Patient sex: M
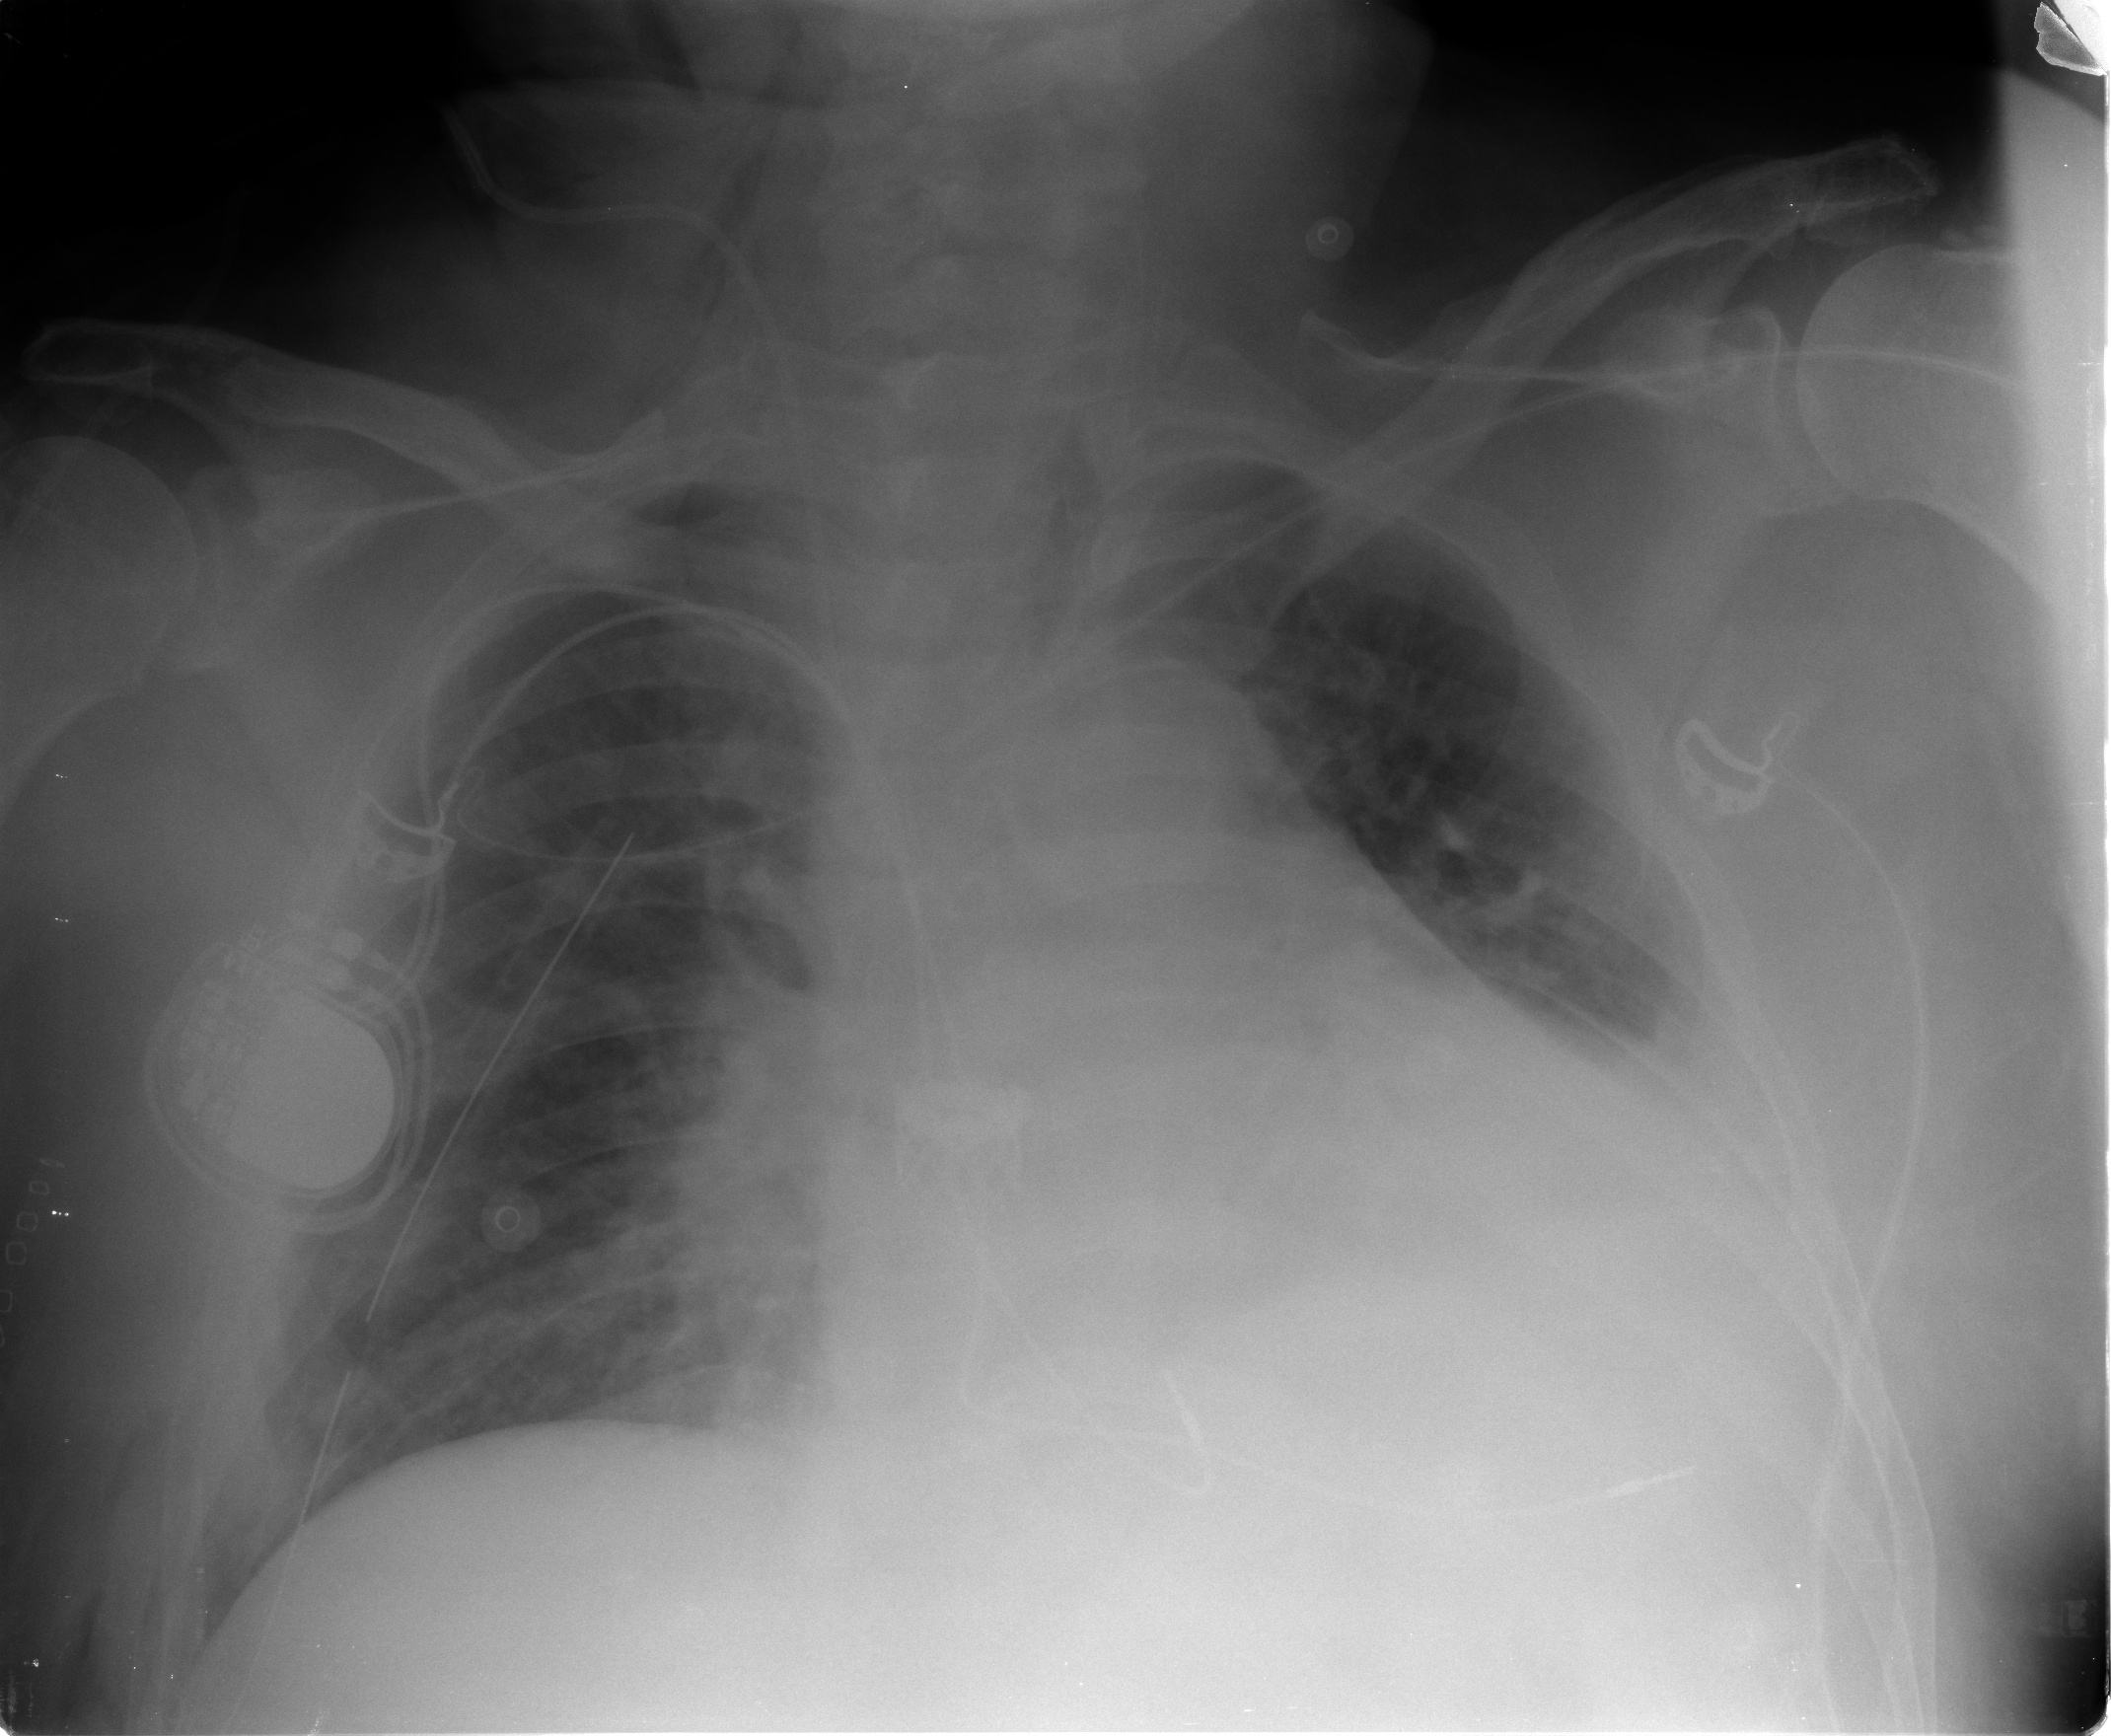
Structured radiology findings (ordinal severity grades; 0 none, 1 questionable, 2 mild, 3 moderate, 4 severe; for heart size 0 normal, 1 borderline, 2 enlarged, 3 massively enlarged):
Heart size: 2
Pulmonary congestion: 3
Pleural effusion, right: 0
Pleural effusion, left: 2
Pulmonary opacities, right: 2
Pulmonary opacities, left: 2
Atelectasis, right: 2
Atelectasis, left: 3